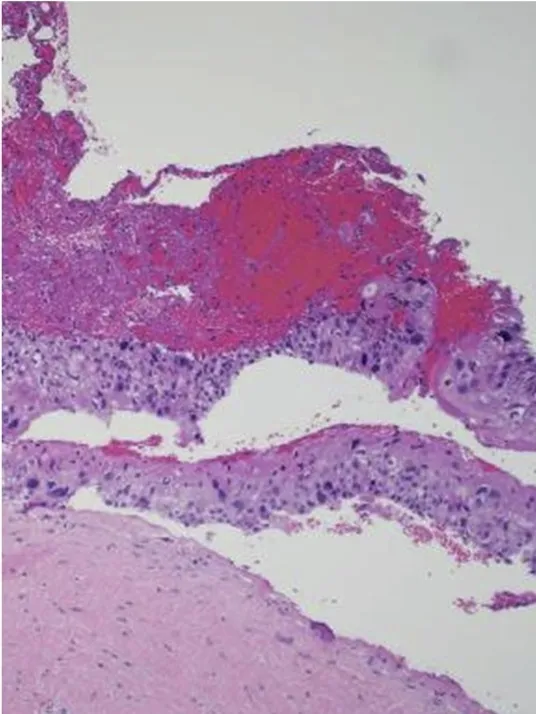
A. H&E section H&E section (2x) : Low power of the cyst lined by malignant squamous epithelium.
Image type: pathology (h&e)